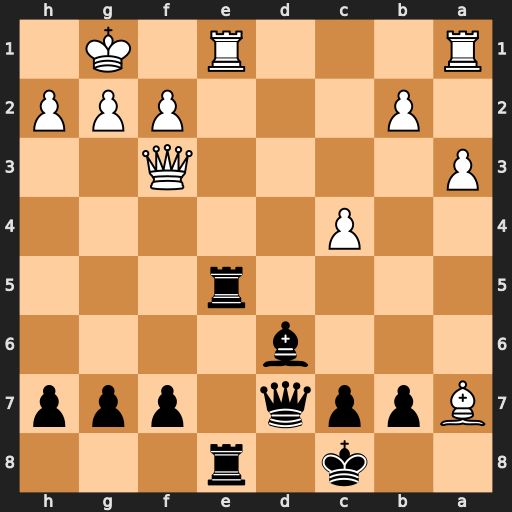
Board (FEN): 2k1r3/Bppq1ppp/3b4/4r3/2P5/P4Q2/1P3PPP/R3R1K1
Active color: b
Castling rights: -
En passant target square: -
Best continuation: Rxe1+ Rxe1 Rxe1#